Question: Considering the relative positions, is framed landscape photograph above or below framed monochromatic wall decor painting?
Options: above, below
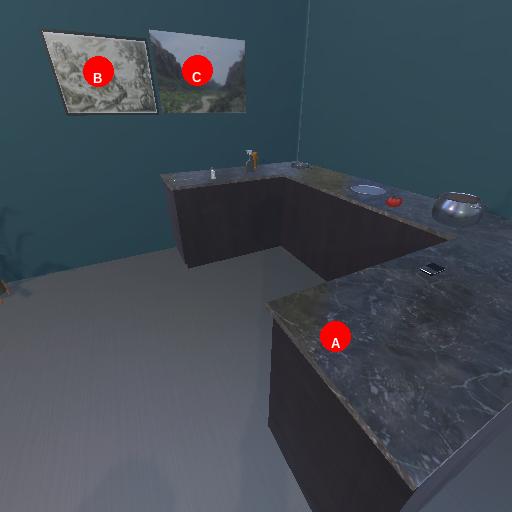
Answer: above